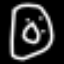
Label: donut